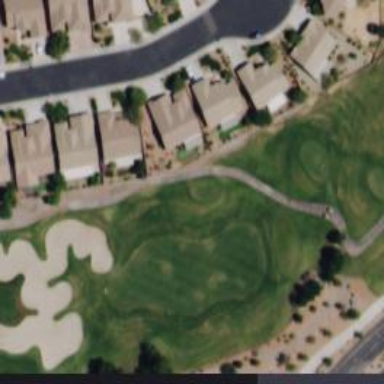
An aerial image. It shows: Rough grass area on golf course.